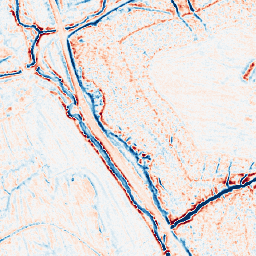
Category: edge_preserving
Decomposition family: bilateral
Decomposition parameters: d: 9
sigma_color: 25
sigma_space: 75
Upsampling method: area
Upsampling parameters: scale: 2
Upsampling scale: 2